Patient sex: M
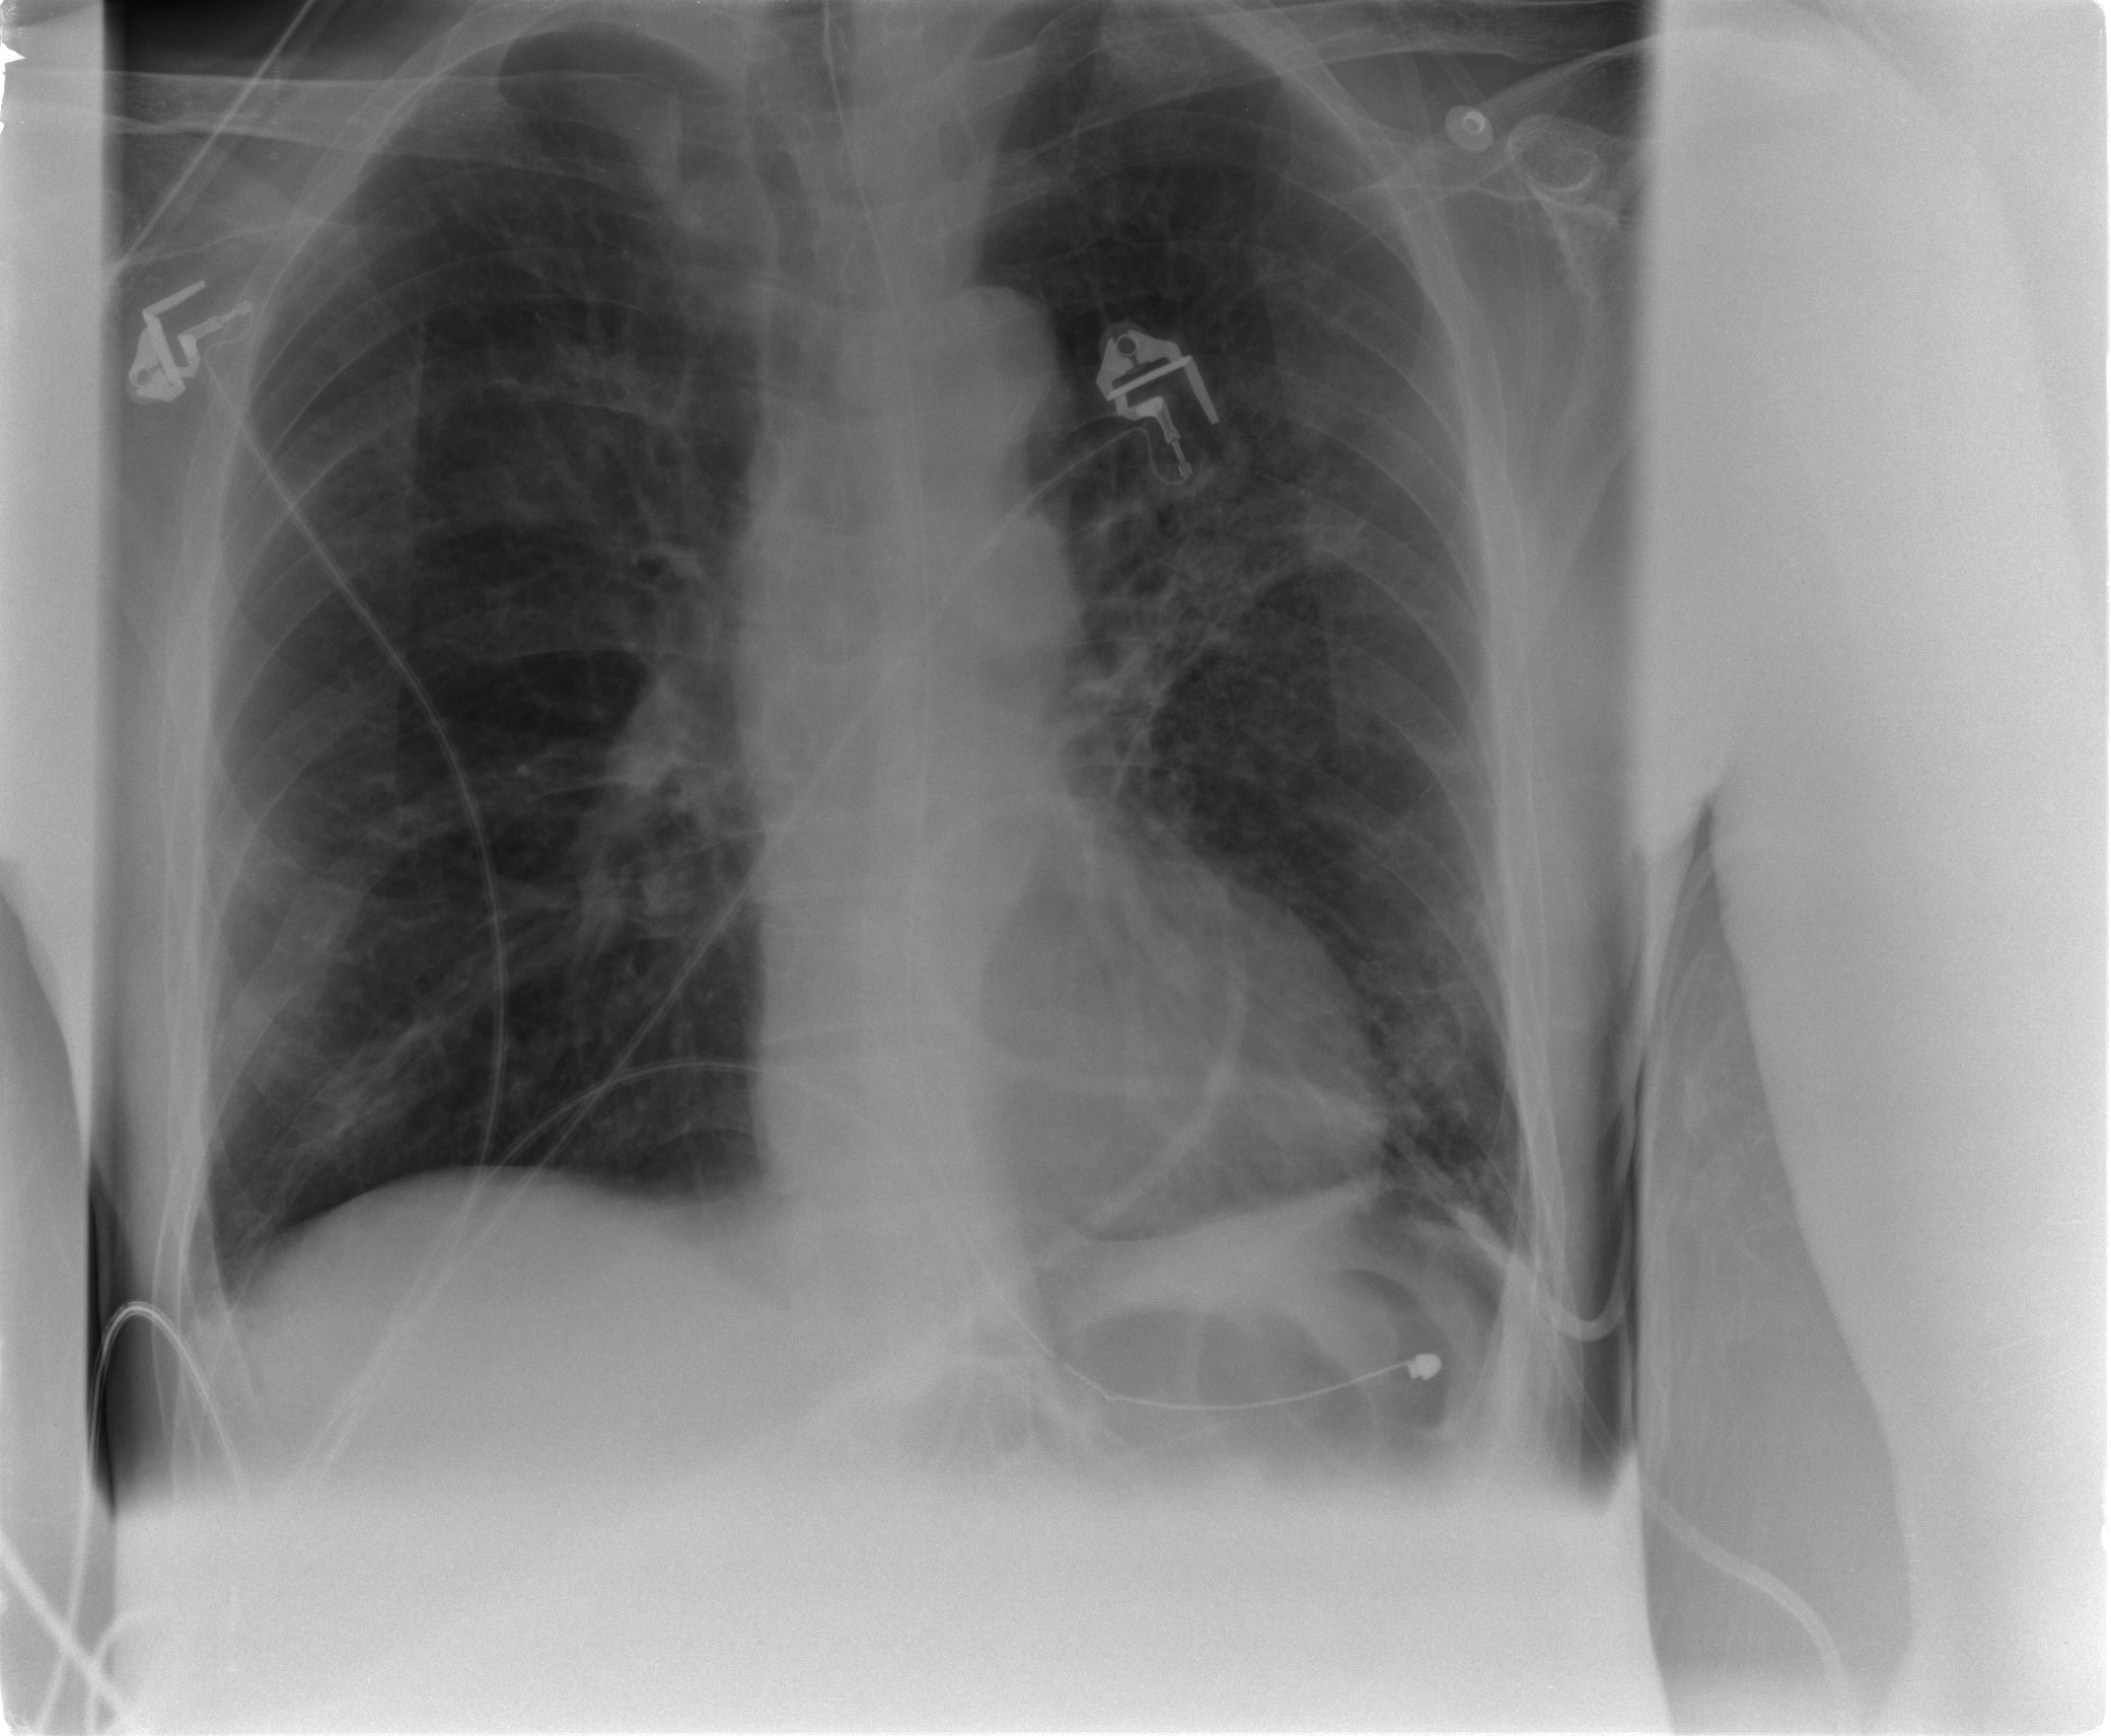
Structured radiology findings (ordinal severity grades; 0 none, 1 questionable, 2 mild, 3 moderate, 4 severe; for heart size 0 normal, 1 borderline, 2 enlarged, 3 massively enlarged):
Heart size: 0
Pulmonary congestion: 0
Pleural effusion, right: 0
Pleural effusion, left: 0
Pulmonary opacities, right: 0
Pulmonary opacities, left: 1
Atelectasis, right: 0
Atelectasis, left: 0